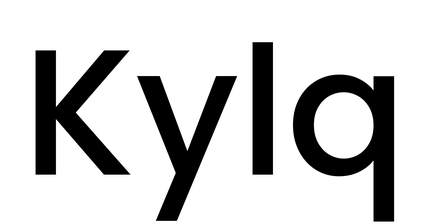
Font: Poppins-Medium